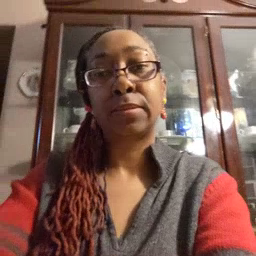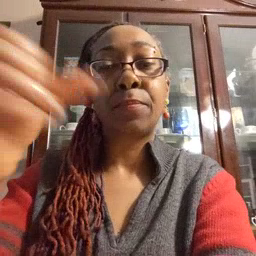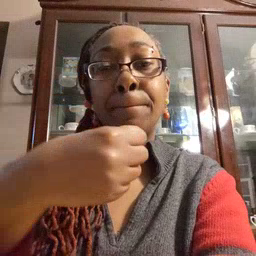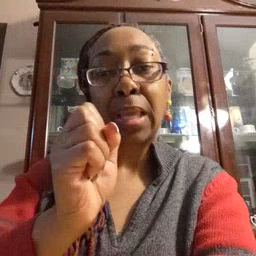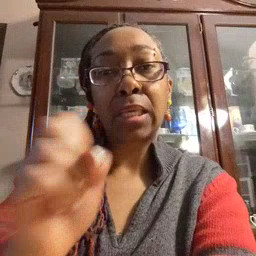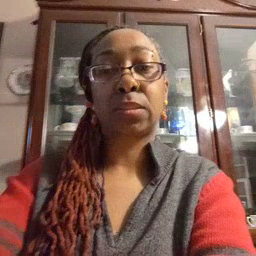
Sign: make